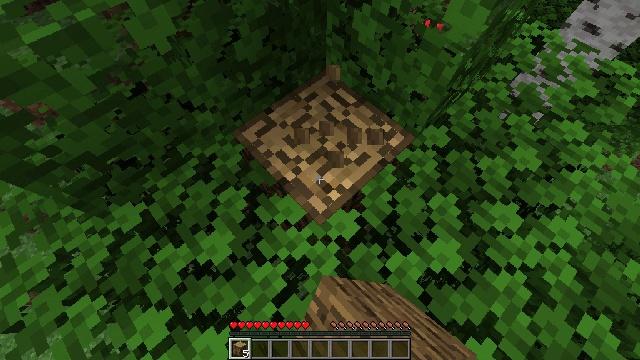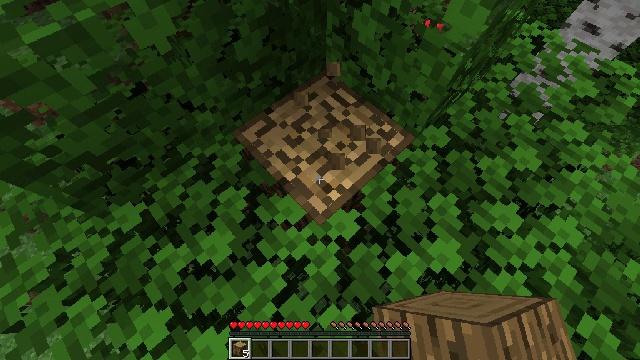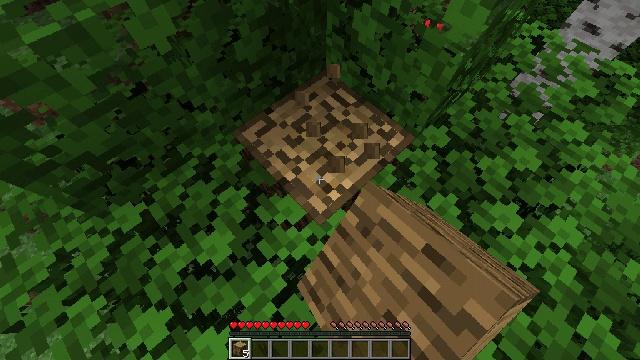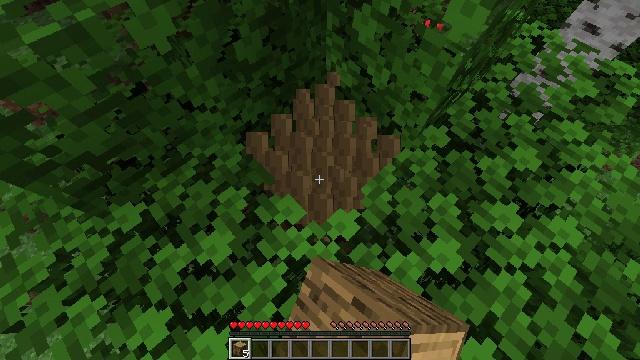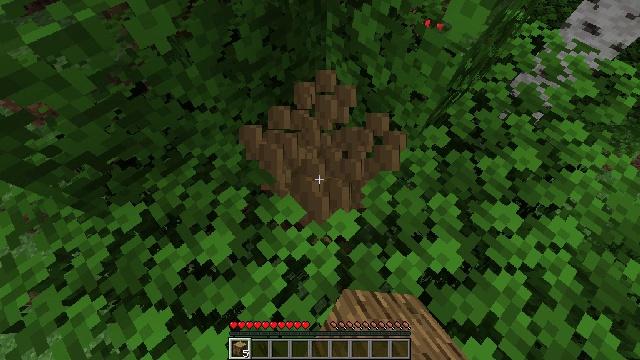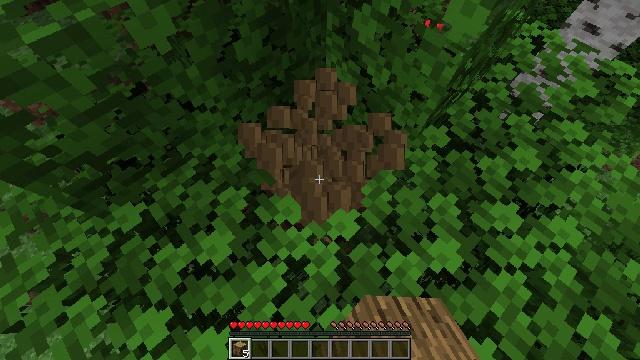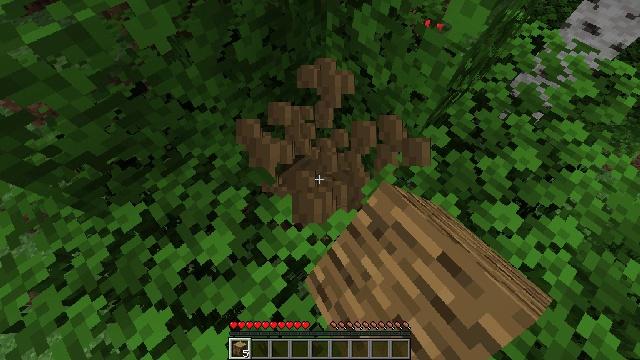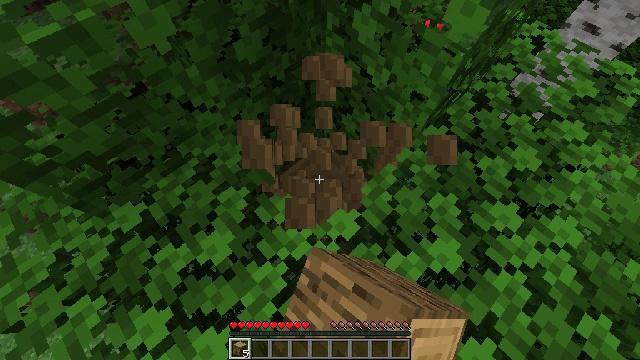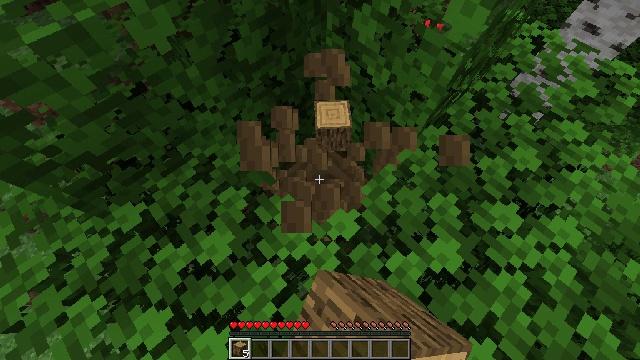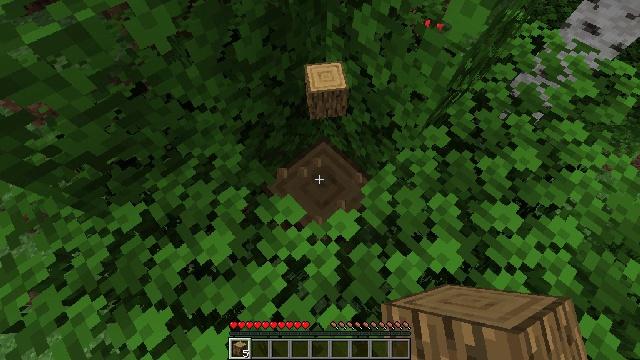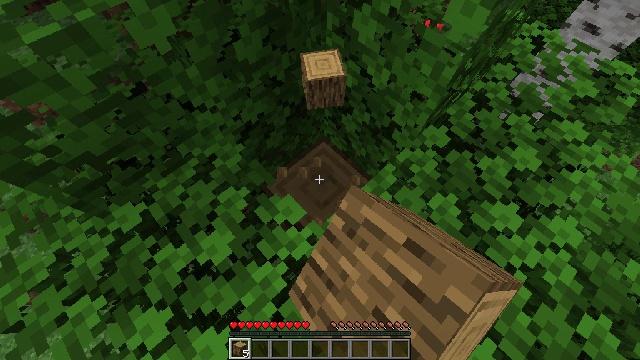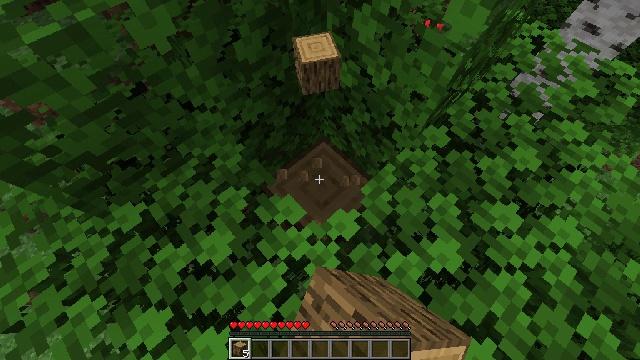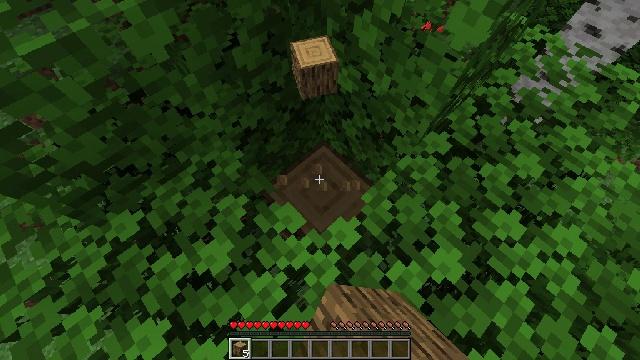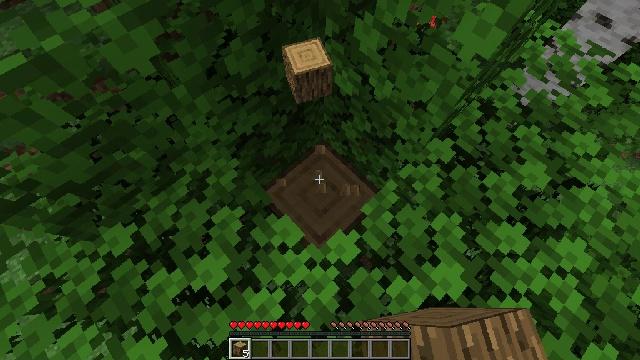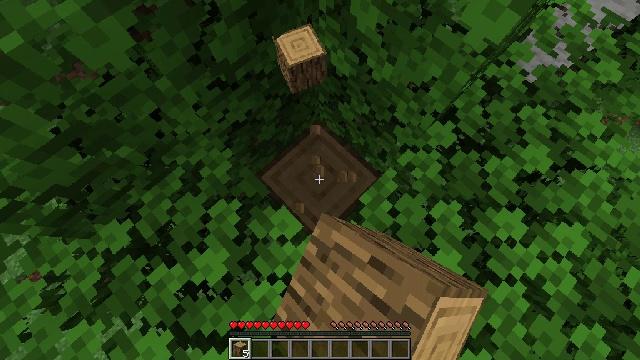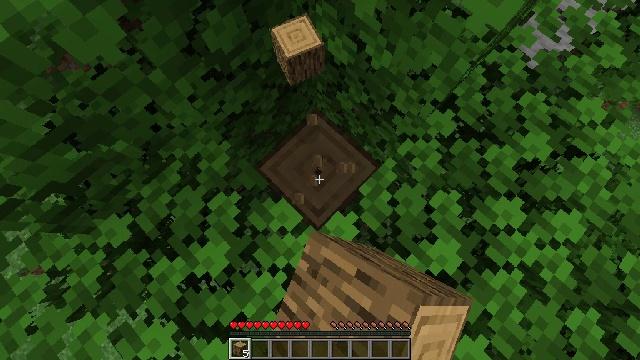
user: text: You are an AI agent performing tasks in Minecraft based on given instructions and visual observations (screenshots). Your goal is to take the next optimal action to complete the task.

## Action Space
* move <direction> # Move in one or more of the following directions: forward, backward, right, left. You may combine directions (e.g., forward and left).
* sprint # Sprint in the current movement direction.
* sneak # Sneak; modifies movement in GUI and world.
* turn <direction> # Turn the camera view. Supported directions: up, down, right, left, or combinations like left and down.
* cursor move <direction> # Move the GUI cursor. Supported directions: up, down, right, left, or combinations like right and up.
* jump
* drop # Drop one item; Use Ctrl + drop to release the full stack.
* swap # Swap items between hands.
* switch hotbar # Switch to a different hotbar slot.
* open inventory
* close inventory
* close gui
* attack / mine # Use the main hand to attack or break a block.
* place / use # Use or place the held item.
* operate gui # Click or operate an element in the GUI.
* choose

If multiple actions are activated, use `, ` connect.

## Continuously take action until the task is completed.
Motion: motion action
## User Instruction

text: Mine the oak log.
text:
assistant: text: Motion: attack / mine
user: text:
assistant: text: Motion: attack / mine
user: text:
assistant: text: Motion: attack / mine
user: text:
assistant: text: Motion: attack / mine
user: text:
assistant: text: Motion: attack / mine
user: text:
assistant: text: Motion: attack / mine
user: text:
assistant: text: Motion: attack / mine
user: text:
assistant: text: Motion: attack / mine
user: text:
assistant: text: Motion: attack / mine
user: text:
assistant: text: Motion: attack / mine
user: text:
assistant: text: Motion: attack / mine
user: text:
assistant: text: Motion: move forward, attack / mine
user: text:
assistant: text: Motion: move forward, turn down, attack / mine
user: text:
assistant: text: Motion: turn right and down, attack / mine
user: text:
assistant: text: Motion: turn down, attack / mine
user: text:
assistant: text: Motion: turn right and down, attack / mine
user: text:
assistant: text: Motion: turn down, attack / mine
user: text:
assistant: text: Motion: turn right and down, attack / mine
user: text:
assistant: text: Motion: turn right and down, attack / mine
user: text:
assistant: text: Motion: turn right and down, attack / mine
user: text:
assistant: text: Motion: attack / mine
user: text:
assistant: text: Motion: attack / mine
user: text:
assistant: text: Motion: attack / mine
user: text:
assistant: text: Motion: attack / mine
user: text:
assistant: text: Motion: attack / mine
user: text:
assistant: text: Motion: attack / mine
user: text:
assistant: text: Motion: attack / mine
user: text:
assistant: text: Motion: attack / mine
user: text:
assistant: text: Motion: attack / mine
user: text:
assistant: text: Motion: attack / mine